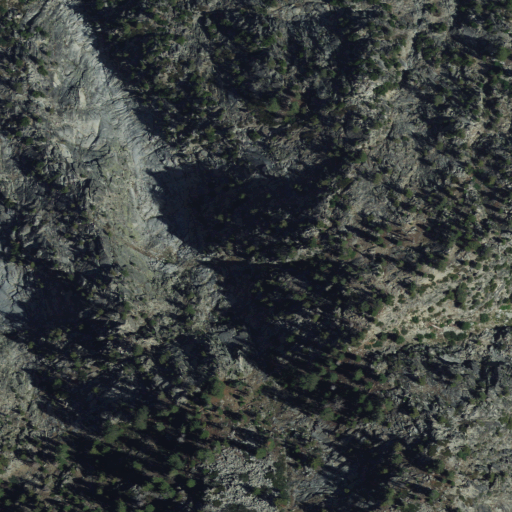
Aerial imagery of cliff(s) in California named Slide Bluffs containing evergreen forest and shrub